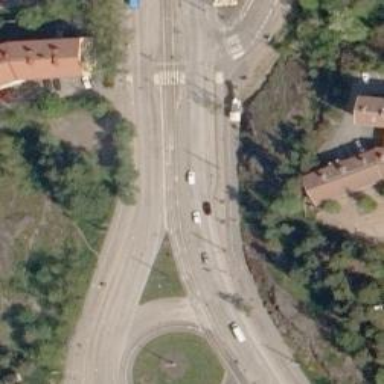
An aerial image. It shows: Tram railway with contact line for electrification. Physical markings segregate the tram tracks.